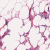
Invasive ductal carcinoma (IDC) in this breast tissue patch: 1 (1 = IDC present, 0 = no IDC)